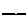
Label: line